Question: Previously I used a table to display radio buttons with labels. Now I am trying to do this same thing using only CSS.

What can I do in CSS that will make the label text sit nicely on top of the related radio button? This is the HTML:
'''
<div class="controls">
<label class="radio">
<input type="radio" name="cfimb_5" id="id_cfimb_5_1" value="1">
Never
</label>
<label class="radio">
<input type="radio" name="cfimb_5" id="id_cfimb_5_2" value="2">
</label>
<label class="radio">
<input type="radio" name="cfimb_5" id="id_cfimb_5_3" value="3">
Sometimes
</label>
<label class="radio">
<input type="radio" name="cfimb_5" id="id_cfimb_5_4" value="4">
</label>
<label class="radio">
<input type="radio" name="cfimb_5" id="id_cfimb_5_5" value="5">
Frequently
</label>
</div>
'''
Here is a codepen: <URL>
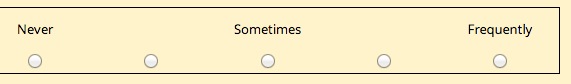
Answer: Historically, you could use margins to achieve this layout:
'''
.controls label {
display: inline-block;
width: 90px;
height: 20px;
text-align: center;
vertical-align: top;
padding-top: 40px;
}
.controls input {
display: block;
margin: 0 auto -40px;
}
'''
'''
<div class="controls">
<label class="radio">
<input type="radio" name="foo" value="1">
Never
</label>
<label class="radio">
<input type="radio" name="foo" value="2">
</label>
<label class="radio">
<input type="radio" name="foo" value="3">
Sometimes
</label>
<label class="radio">
<input type="radio" name="foo" value="4">
</label>
<label class="radio">
<input type="radio" name="foo" value="5">
Frequently
</label>
</div>
'''
On modern browsers that support <URL>, the solution is considerably easier:
'''
.controls {
display: flex;
}
.radio {
flex: 1 0 auto;
display: flex;
flex-direction: column;
align-items: center;
}
'''
'''
<div class="controls">
<label class="radio">
<input type="radio" name="foo" value="1">
Never
</label>
<label class="radio">
<input type="radio" name="foo" value="2">
</label>
<label class="radio">
<input type="radio" name="foo" value="3">
Sometimes
</label>
<label class="radio">
<input type="radio" name="foo" value="4">
</label>
<label class="radio">
<input type="radio" name="foo" value="5">
Frequently
</label>
</div>
'''